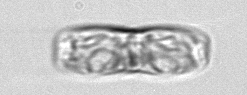
Label: pennate_morphotype1